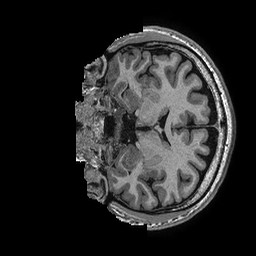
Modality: T1w
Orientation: coronal
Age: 38
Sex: male
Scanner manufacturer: ge
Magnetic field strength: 3 T
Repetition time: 0.006952 s
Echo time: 0.00292 s